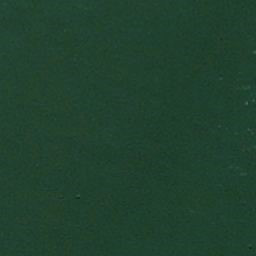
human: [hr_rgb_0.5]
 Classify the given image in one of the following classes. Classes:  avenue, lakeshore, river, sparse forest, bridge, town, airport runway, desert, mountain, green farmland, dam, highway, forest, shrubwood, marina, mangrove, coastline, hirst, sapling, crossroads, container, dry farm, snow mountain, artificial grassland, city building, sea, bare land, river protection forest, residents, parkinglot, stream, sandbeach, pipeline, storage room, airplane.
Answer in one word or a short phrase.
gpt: sea